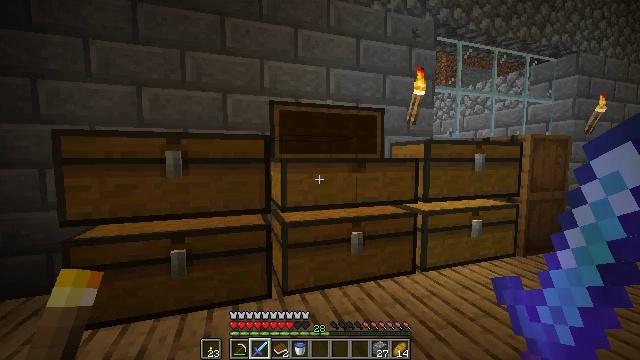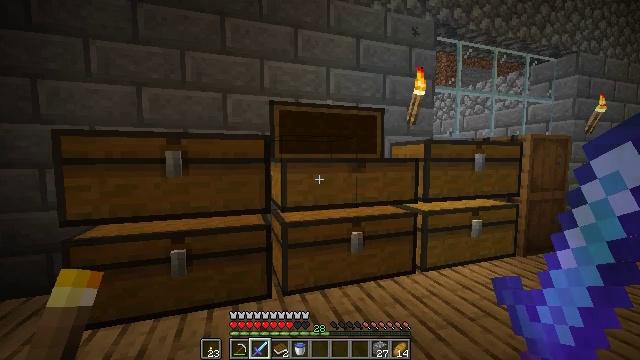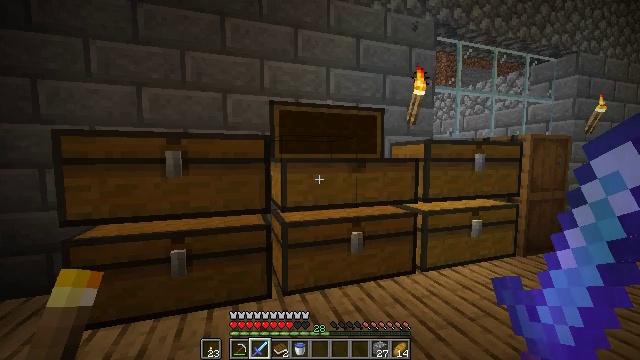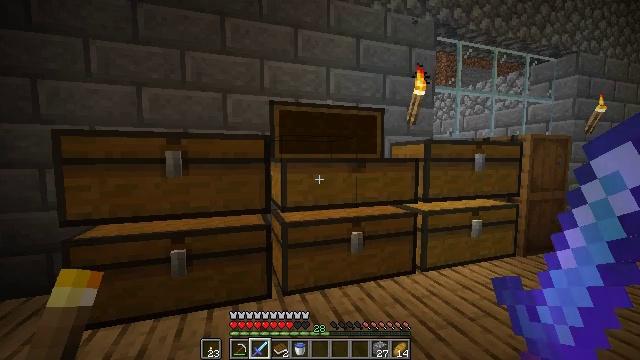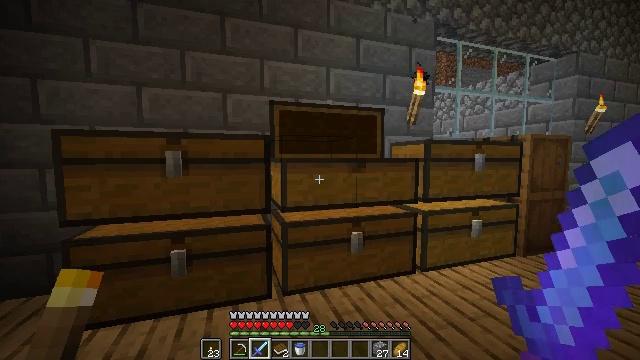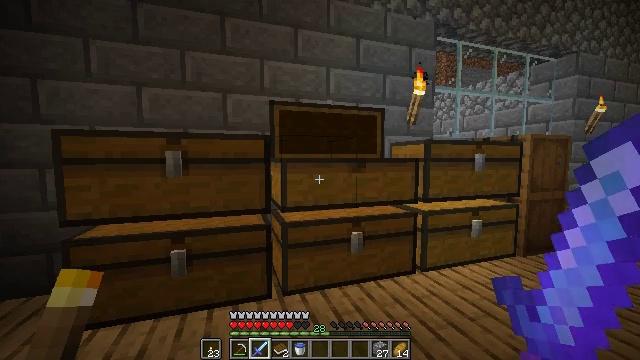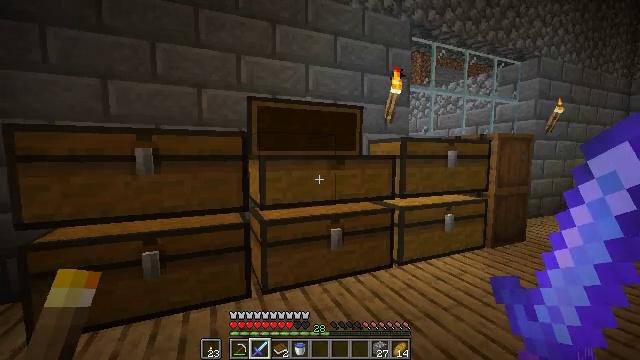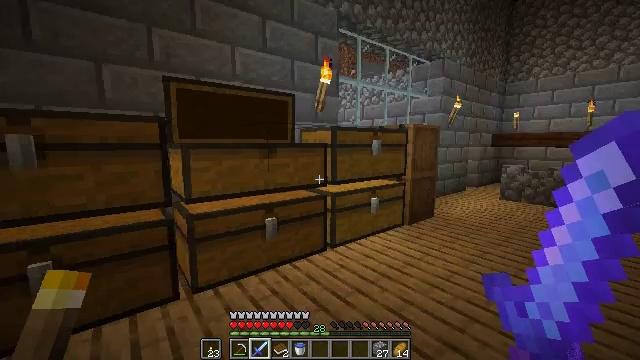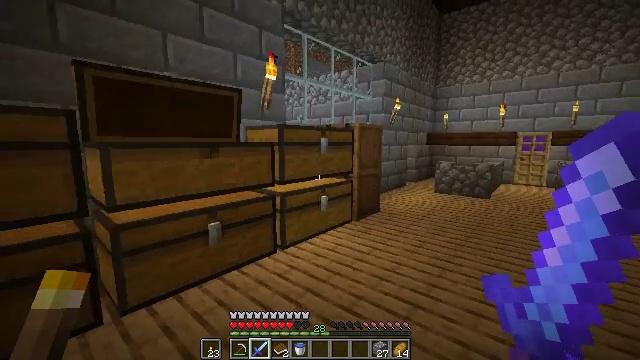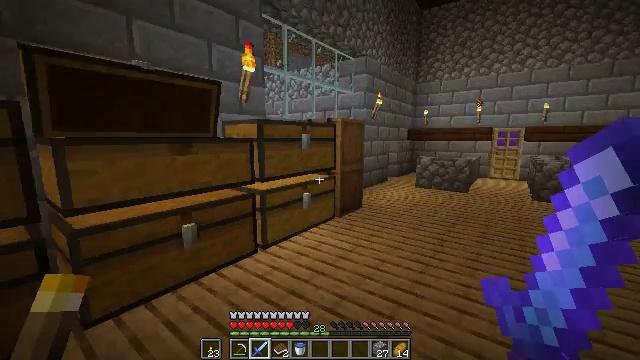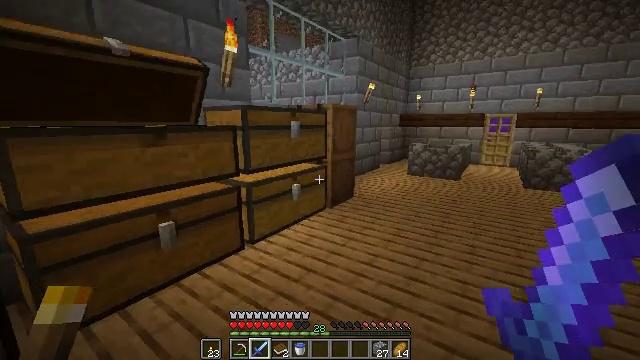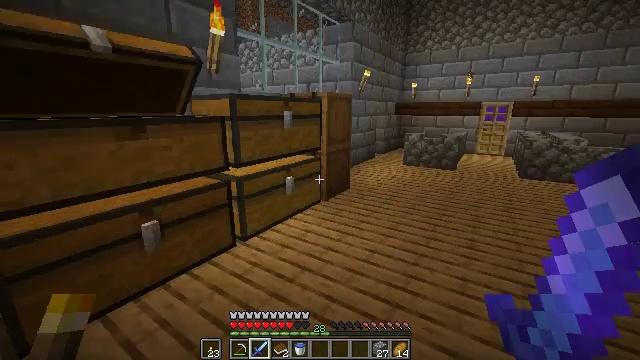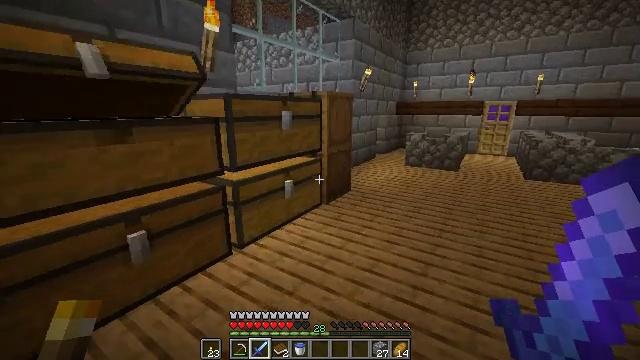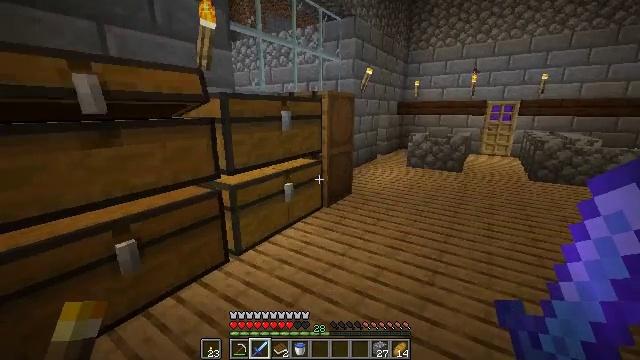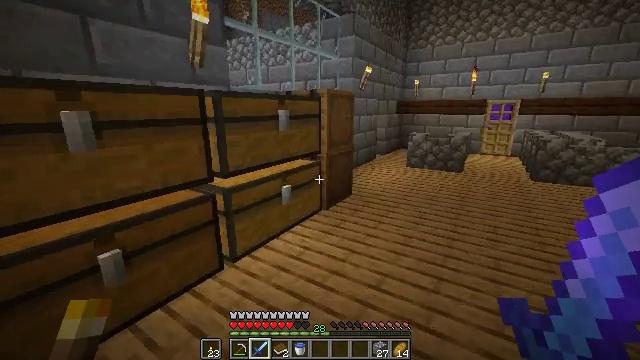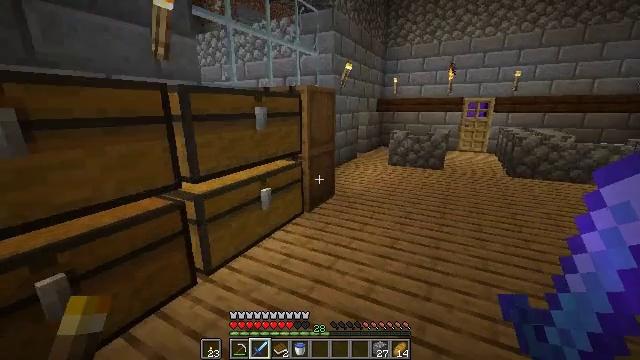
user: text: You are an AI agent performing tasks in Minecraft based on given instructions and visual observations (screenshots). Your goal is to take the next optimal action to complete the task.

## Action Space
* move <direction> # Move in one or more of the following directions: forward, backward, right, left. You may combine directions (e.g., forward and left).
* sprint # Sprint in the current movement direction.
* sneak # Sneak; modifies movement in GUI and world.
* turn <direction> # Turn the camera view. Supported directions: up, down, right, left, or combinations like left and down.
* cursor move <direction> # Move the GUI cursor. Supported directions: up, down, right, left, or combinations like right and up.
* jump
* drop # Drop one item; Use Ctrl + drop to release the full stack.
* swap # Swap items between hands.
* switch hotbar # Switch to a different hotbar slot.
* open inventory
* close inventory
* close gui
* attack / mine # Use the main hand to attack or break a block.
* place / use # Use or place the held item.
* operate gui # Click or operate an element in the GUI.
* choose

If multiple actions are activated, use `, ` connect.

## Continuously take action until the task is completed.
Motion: motion action
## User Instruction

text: Use a compass and some paper to craft a map.
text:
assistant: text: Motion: no_op
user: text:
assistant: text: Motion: no_op
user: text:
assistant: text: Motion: no_op
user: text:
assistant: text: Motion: no_op
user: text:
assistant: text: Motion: no_op
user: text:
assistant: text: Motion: turn right
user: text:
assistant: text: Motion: turn right and down
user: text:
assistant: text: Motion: move forward, turn right
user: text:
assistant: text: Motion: move forward, turn right and down
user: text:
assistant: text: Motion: move forward, turn right and down
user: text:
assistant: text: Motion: move forward, turn right and down
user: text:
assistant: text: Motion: move forward
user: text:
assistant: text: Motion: move forward
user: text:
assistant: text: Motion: move forward
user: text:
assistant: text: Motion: turn right
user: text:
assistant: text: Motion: turn right
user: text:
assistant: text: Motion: turn right and up
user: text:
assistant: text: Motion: turn right and up
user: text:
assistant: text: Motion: turn right and up
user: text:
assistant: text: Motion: turn right
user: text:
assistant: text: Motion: turn right
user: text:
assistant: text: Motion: turn right
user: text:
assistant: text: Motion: turn right
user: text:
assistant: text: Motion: turn right
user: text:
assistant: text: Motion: turn right
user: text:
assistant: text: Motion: turn right and down
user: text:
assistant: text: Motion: turn right and down
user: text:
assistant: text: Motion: move left, turn right
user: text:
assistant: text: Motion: move forward and move left, turn right
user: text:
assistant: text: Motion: move forward and move left, turn right